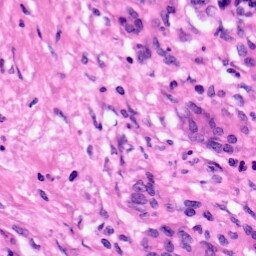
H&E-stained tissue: Pancreatic